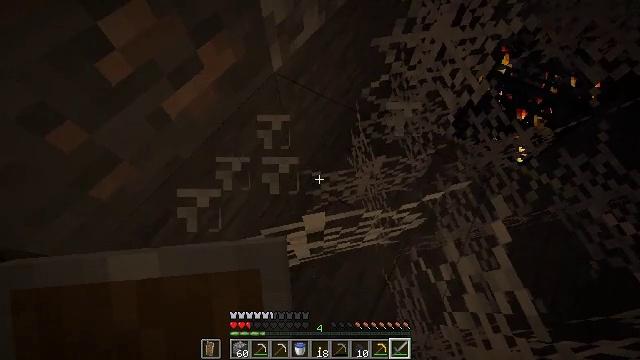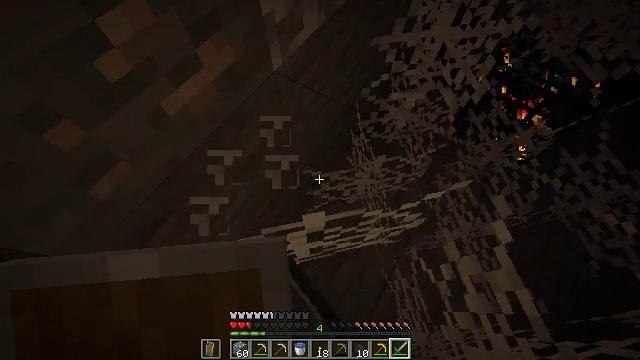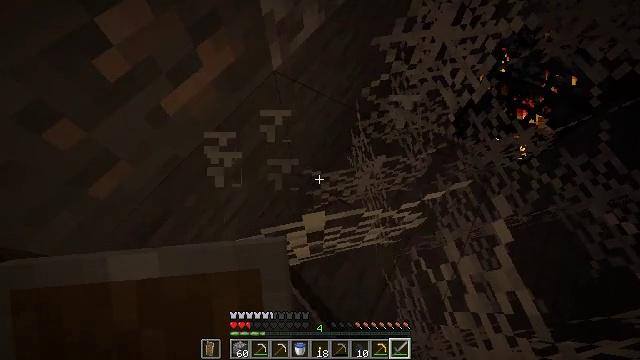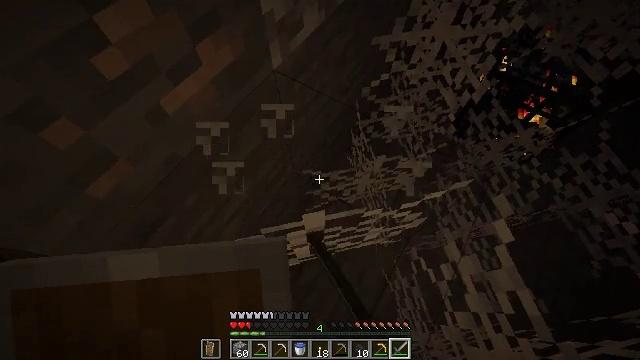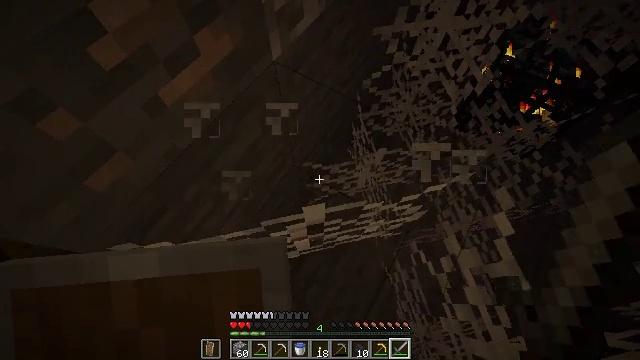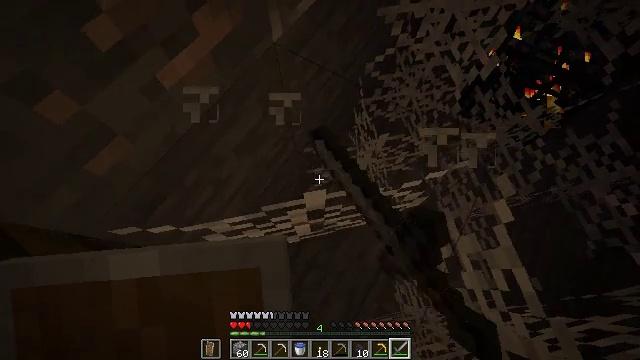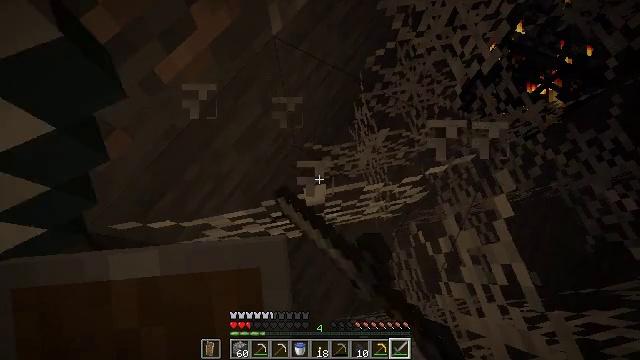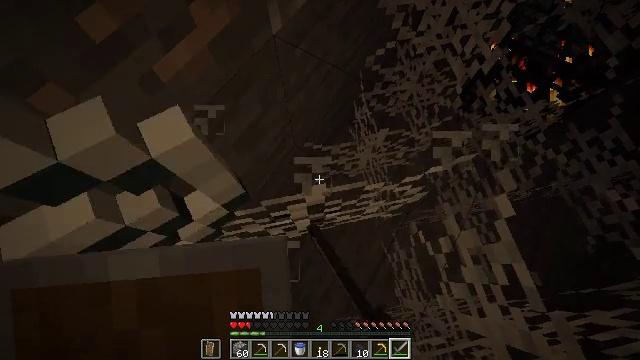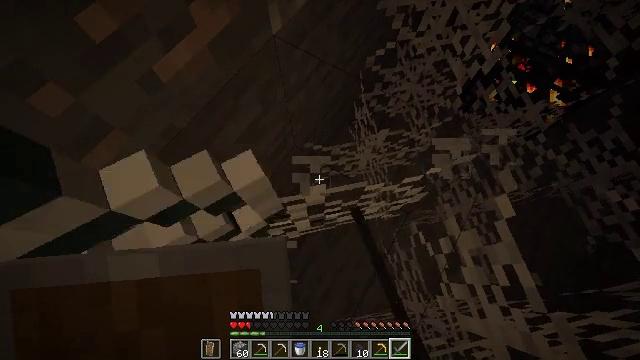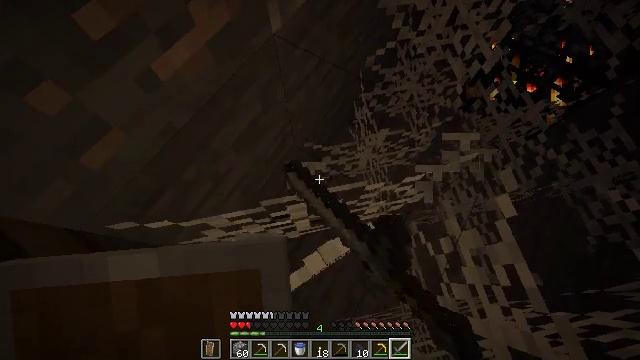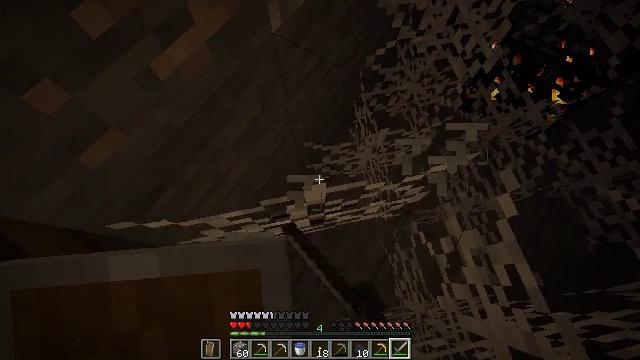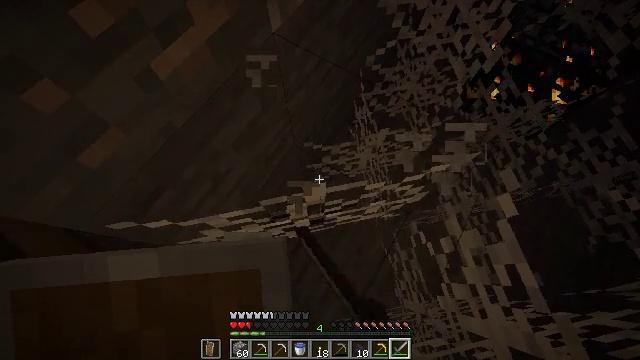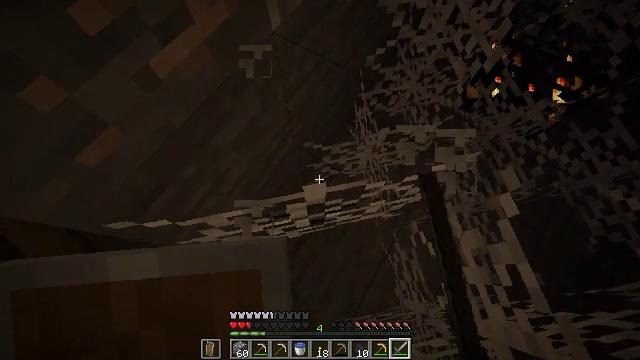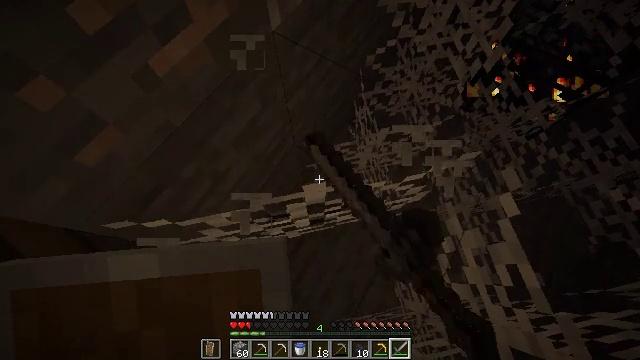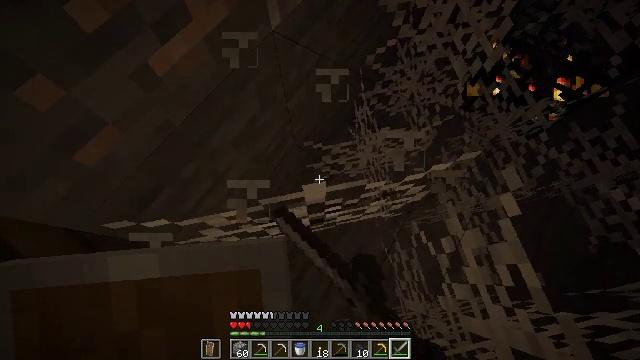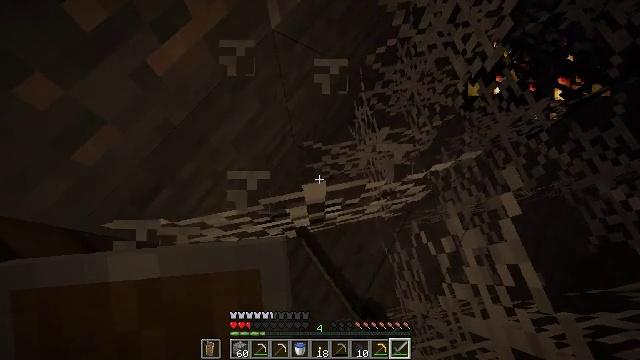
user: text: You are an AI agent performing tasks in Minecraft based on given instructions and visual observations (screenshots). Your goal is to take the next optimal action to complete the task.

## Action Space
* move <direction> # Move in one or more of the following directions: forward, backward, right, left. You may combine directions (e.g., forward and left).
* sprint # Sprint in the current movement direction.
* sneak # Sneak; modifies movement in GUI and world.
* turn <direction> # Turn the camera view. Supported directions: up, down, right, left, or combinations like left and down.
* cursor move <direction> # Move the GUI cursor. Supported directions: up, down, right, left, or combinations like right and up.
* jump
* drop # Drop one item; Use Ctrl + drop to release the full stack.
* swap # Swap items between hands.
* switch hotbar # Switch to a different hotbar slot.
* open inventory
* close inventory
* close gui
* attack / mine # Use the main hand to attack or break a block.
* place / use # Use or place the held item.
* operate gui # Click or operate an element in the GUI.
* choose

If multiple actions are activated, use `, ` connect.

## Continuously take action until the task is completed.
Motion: motion action
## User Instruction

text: Break the cobweb with a sword.
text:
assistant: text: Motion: attack / mine
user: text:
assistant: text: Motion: attack / mine
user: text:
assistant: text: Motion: attack / mine
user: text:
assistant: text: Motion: turn down, attack / mine
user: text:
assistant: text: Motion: turn down, attack / mine
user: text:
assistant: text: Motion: turn down, attack / mine
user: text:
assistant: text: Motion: attack / mine
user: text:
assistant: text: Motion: attack / mine
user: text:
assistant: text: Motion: attack / mine
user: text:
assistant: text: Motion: attack / mine
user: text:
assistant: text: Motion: attack / mine
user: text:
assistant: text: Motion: attack / mine
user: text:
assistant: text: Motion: attack / mine
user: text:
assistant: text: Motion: attack / mine
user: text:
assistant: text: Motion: attack / mine
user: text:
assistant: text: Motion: attack / mine
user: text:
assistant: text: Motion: attack / mine
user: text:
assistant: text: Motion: attack / mine
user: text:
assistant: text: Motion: attack / mine
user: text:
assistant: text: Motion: attack / mine
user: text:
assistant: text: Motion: attack / mine
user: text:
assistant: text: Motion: attack / mine
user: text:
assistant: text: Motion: attack / mine
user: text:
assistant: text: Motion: attack / mine
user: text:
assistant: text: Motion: attack / mine
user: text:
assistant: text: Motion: attack / mine
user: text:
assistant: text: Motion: attack / mine
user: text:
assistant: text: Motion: attack / mine
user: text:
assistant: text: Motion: attack / mine
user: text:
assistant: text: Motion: attack / mine